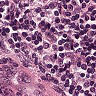
Metastatic tissue present: no